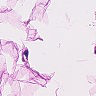
Metastatic tissue present: no